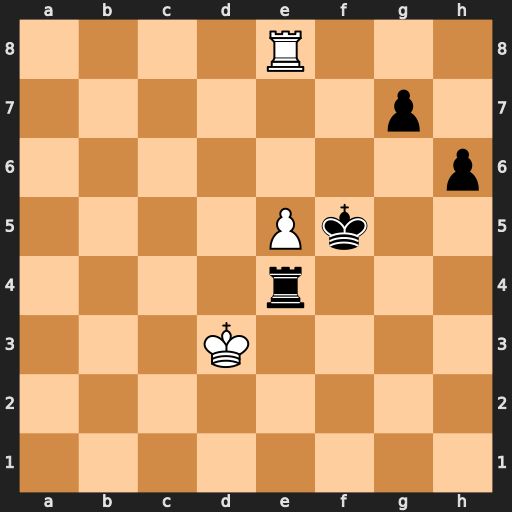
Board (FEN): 4R3/6p1/7p/4Pk2/4r3/3K4/8/8
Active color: w
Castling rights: -
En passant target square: -
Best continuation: Rf8+ Kxe5 Re8+